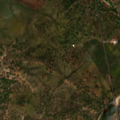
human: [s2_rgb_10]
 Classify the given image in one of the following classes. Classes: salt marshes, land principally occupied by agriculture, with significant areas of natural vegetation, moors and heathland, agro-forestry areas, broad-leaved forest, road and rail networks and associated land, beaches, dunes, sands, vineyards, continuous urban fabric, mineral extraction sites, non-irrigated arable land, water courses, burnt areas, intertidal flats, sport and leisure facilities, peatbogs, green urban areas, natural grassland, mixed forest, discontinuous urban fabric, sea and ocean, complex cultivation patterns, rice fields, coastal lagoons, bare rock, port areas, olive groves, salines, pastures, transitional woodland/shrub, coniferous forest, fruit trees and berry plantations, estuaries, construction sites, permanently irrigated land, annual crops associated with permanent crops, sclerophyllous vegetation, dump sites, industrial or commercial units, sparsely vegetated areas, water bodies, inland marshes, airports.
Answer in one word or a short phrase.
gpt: continuous urban fabric